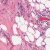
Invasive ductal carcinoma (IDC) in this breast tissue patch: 1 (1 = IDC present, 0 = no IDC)